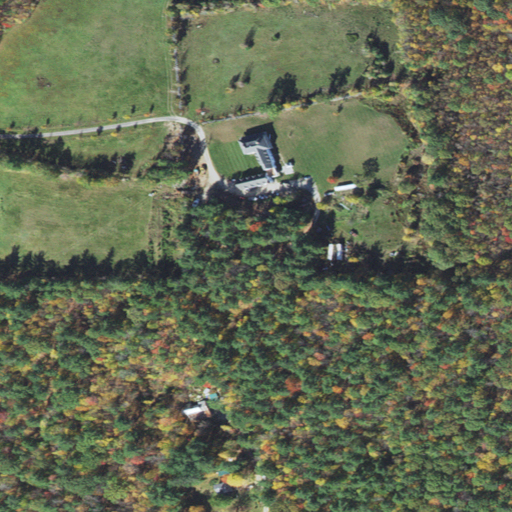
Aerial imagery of mountain in Massachusetts named Taft Hill containing mixed forest, shrub, deciduous forest, grassland, evergreen forest, pasture, medium intensity development, and open development